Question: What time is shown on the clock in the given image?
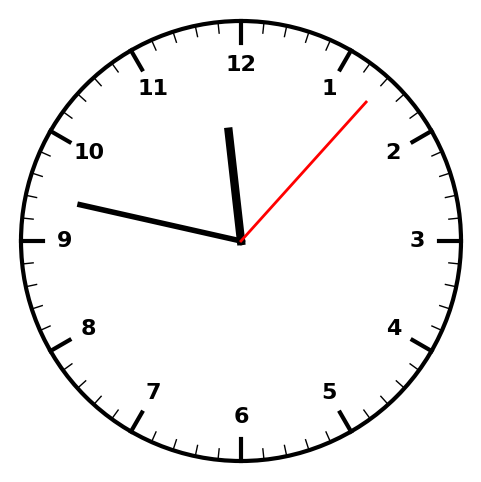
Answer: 11:47:07